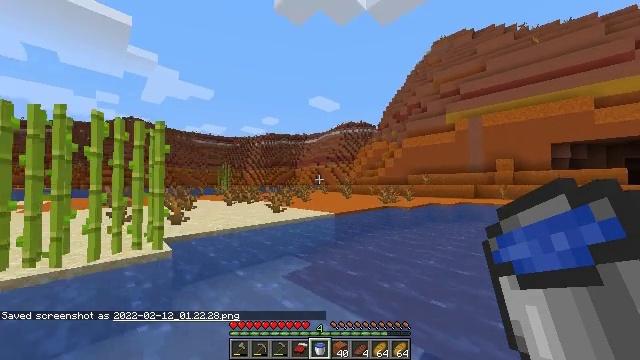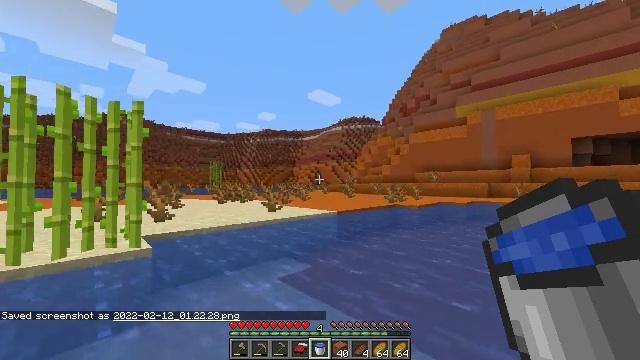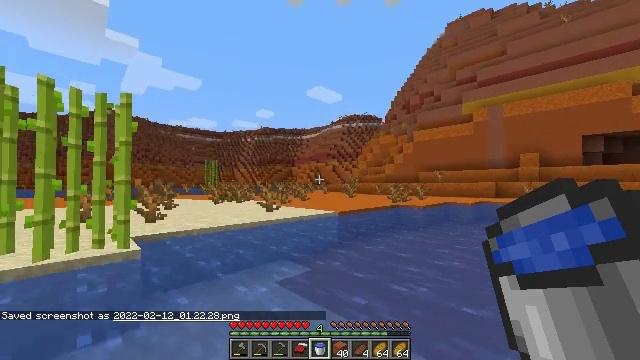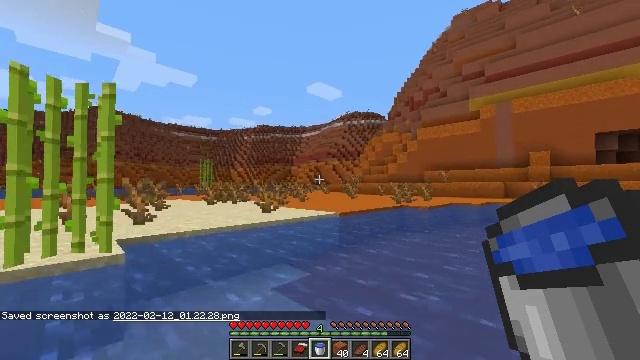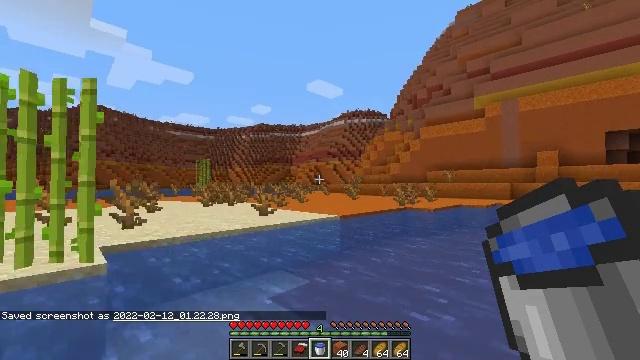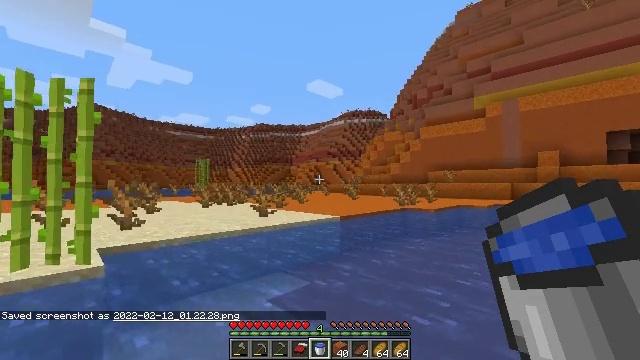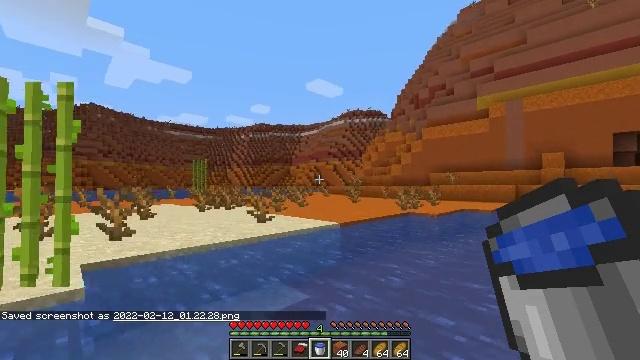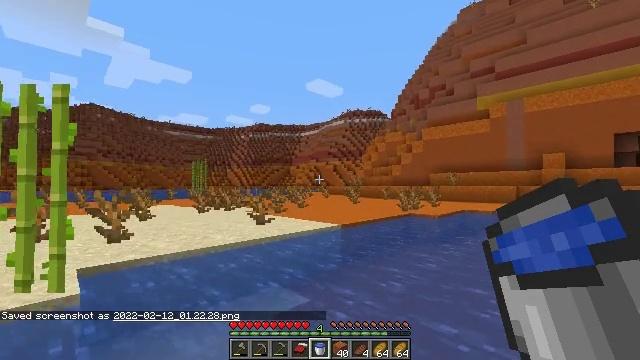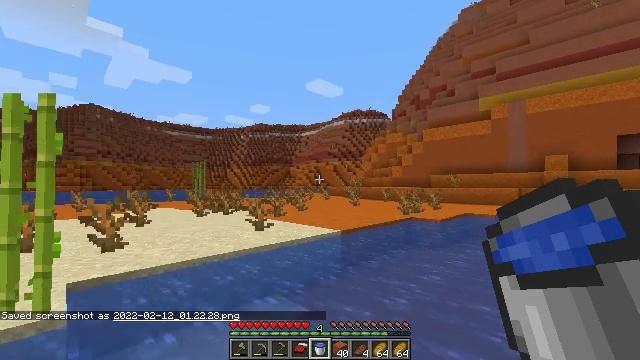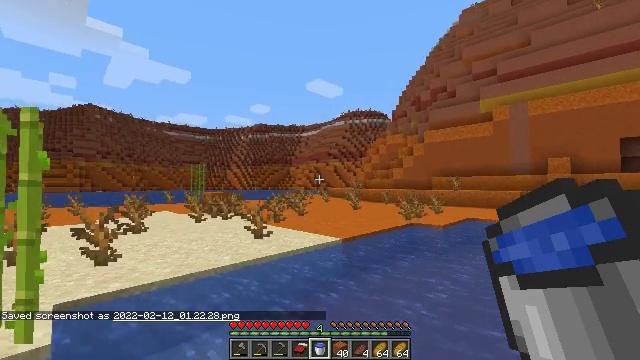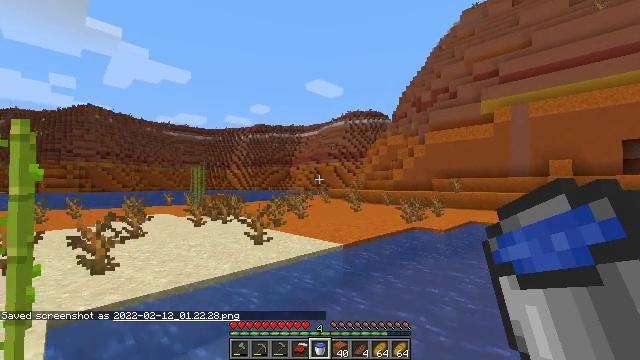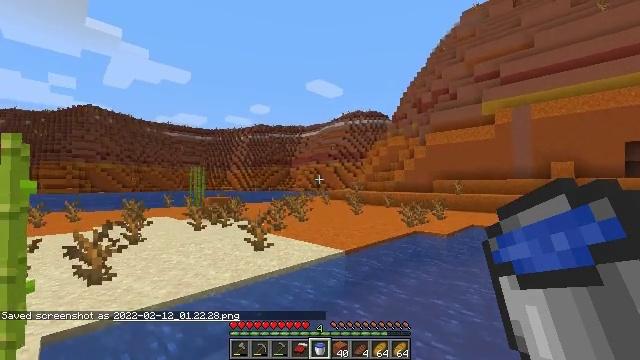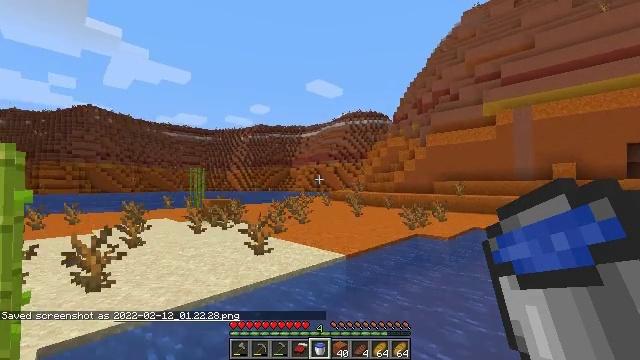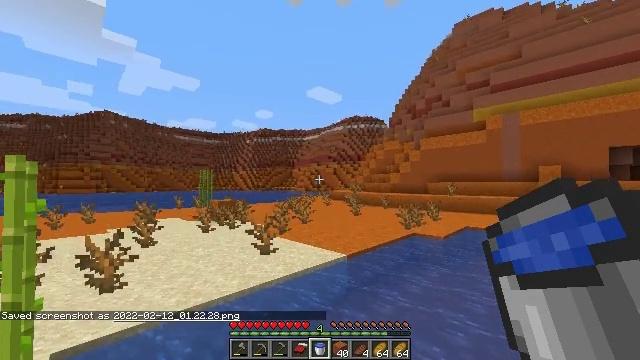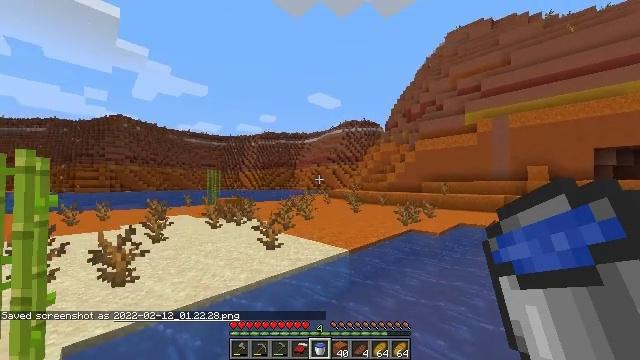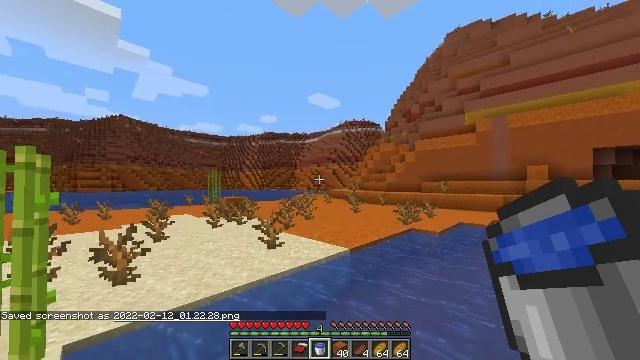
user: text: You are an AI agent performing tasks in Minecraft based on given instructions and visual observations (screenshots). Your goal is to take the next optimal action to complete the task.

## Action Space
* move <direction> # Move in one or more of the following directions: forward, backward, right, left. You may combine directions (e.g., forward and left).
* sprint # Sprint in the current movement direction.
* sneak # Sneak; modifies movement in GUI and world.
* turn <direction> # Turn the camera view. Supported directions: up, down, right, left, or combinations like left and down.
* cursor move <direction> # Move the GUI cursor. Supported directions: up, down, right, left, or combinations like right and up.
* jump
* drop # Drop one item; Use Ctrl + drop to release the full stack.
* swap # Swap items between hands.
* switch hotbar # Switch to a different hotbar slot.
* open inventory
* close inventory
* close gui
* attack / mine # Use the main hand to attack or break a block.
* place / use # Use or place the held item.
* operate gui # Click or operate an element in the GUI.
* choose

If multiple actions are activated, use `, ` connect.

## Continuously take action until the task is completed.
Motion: motion action
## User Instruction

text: Excavate the red sand area.
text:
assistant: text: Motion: move forward, sprint, jump
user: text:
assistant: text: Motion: move forward, sprint, jump
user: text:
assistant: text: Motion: move forward, sprint, jump
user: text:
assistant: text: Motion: move forward, sprint, jump
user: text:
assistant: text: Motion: move forward, sprint, jump
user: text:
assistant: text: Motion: move forward, sprint, jump
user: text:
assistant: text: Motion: move forward, sprint, jump
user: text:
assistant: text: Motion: move forward, sprint, jump
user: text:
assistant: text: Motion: move forward and move left, sprint, jump
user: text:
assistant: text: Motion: move forward and move left, sprint, jump
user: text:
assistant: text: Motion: move forward and move left, sprint, jump
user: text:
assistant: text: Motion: move forward and move left, sprint, jump
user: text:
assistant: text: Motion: move forward and move left, sprint, jump
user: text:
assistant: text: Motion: move forward and move left, sprint, jump
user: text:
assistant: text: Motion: move forward and move left, sprint, jump
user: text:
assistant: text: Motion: move forward and move left, sprint, jump
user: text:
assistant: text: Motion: move forward and move left, sprint, jump
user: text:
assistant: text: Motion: move forward and move left, sprint, jump
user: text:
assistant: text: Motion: move forward and move left, sprint, jump
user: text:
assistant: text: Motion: move forward and move left, sprint, jump
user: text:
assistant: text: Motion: move forward and move left, sprint, jump
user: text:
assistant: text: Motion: move forward and move left, sprint, jump
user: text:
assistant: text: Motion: move forward and move left, sprint, turn down, jump
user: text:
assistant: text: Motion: move forward and move left, sprint, jump
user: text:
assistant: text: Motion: move forward and move left, sprint, jump
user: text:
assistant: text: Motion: move forward and move left, jump
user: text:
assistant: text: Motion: move forward and move left, turn down, jump
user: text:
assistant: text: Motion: move forward and move left, jump
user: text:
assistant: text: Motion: move forward and move left, jump
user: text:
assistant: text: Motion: move forward, jump